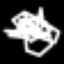
Label: squiggle